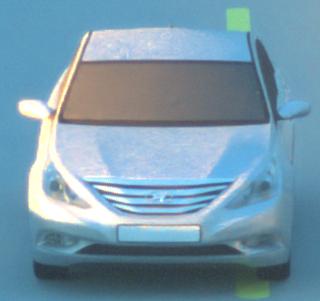
Make: Hyundai
Model: Sonata
Detailed model: Gen. 6 YF
Model produced from: 2009
Model produced until: 2016
Doors: 4
Color: white
Road condition: dry road
Daytime: sunrise or sunset
Contrast: medium contrast